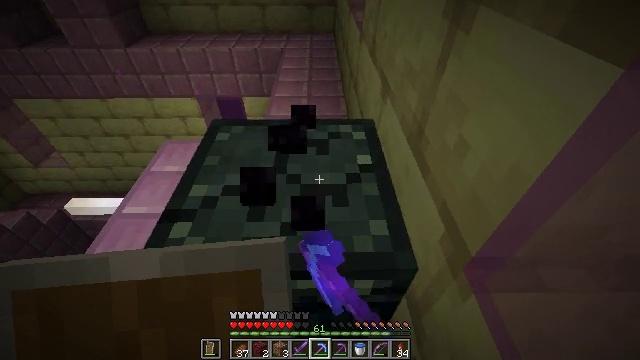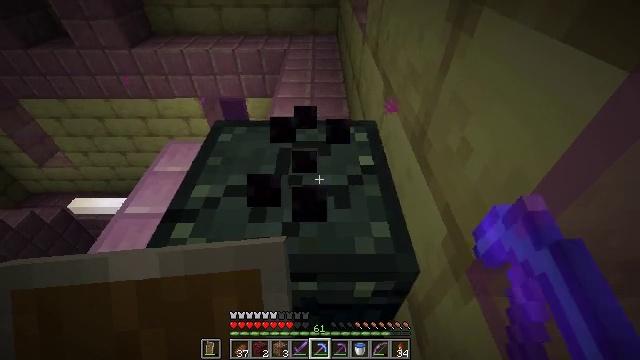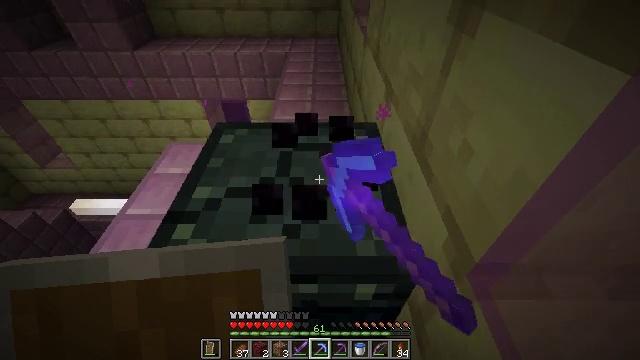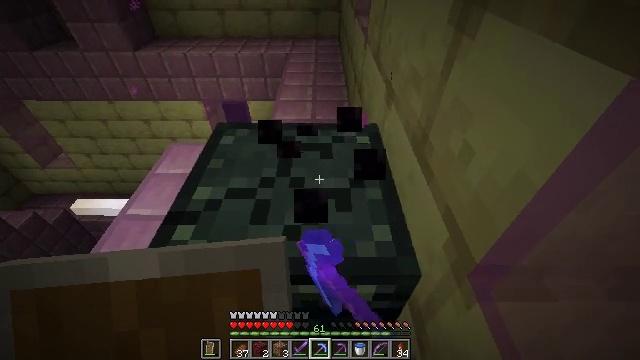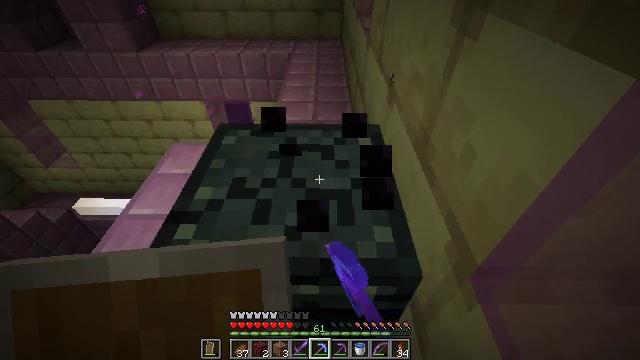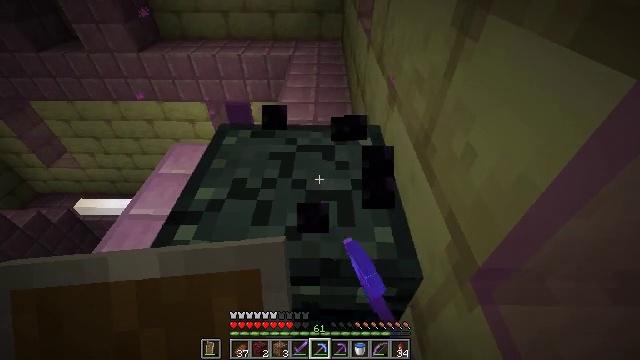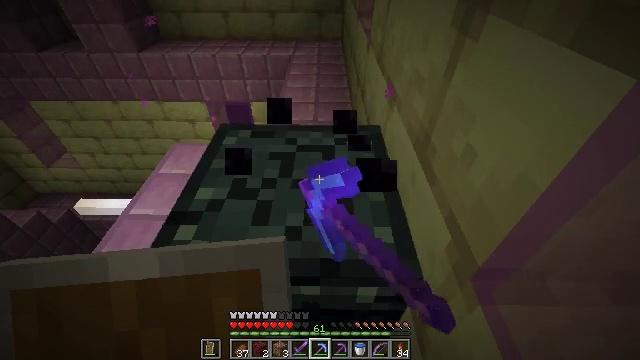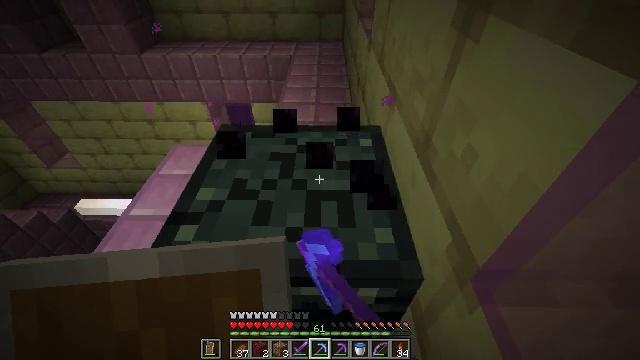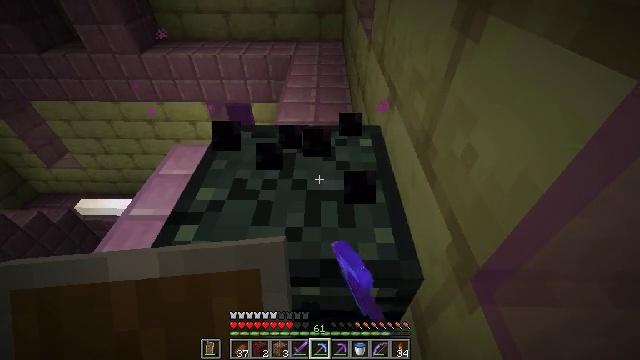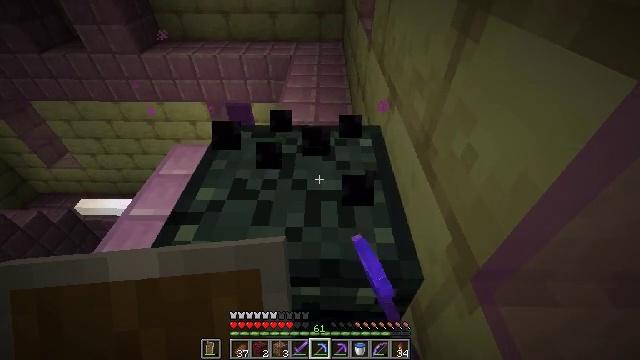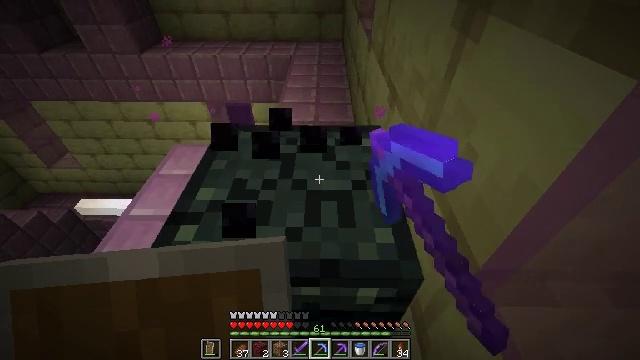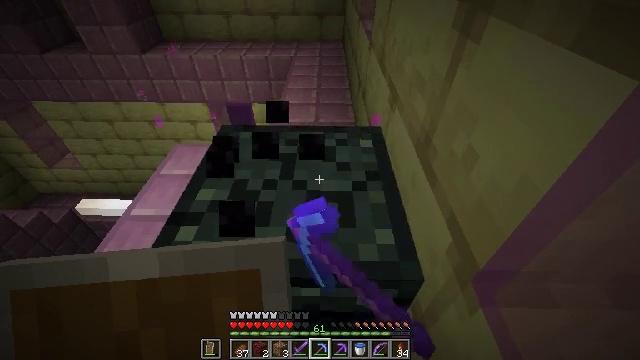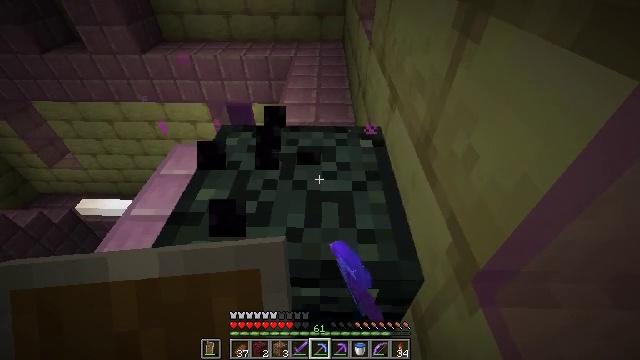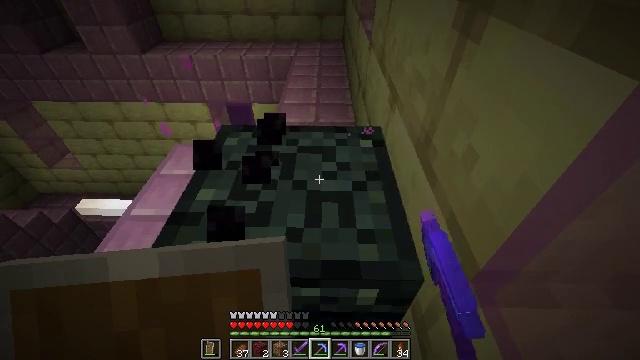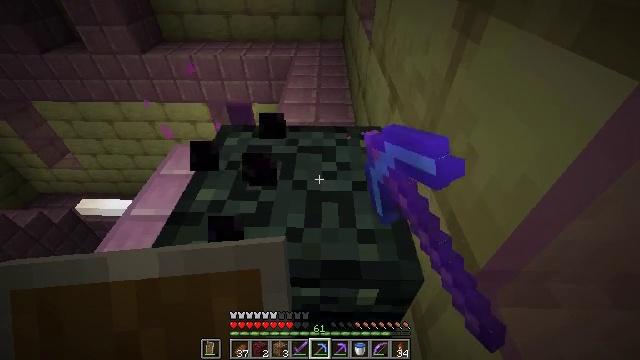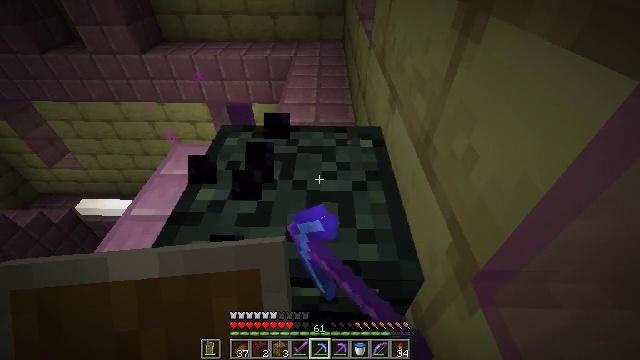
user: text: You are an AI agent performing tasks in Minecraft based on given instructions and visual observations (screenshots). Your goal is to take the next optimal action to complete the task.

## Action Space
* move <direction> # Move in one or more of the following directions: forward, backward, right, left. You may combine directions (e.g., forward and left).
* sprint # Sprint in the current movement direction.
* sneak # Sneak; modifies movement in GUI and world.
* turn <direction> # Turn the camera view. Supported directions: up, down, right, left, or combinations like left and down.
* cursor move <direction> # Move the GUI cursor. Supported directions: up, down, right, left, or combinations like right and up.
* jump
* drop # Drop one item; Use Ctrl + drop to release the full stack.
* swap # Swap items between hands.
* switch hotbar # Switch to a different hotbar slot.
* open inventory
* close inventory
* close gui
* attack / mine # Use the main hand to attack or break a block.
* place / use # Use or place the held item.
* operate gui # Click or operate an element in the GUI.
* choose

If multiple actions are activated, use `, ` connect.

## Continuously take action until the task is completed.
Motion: motion action
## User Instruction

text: Attack the ender chest to collect it.
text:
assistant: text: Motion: attack / mine
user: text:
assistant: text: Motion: attack / mine
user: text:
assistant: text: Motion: attack / mine
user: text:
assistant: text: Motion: attack / mine
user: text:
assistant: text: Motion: attack / mine
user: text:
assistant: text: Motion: attack / mine
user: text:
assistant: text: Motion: attack / mine
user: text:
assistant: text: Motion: attack / mine
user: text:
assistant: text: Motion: attack / mine
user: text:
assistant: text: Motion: attack / mine
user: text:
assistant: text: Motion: attack / mine
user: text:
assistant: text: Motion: attack / mine
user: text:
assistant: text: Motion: attack / mine
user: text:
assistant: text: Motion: attack / mine
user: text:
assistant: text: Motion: attack / mine
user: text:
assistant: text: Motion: attack / mine
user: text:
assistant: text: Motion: attack / mine
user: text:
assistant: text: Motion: attack / mine
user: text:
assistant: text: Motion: attack / mine
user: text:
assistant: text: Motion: attack / mine
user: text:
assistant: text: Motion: attack / mine
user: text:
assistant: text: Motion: attack / mine
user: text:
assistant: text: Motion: attack / mine
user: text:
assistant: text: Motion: attack / mine
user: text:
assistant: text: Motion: attack / mine
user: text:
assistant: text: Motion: attack / mine
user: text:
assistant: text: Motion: attack / mine
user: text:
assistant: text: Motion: attack / mine
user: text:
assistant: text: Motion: attack / mine
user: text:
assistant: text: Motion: attack / mine